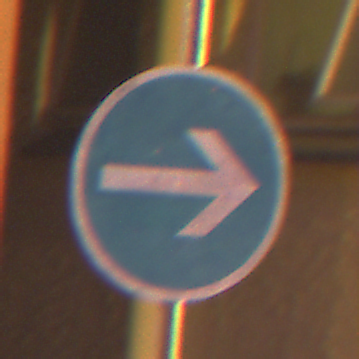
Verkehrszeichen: VorgeschriebeneFahrtrichtungHierRechts
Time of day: Night
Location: Outdoor (Urban)
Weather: Clear
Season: NotSpecified
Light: Artificial